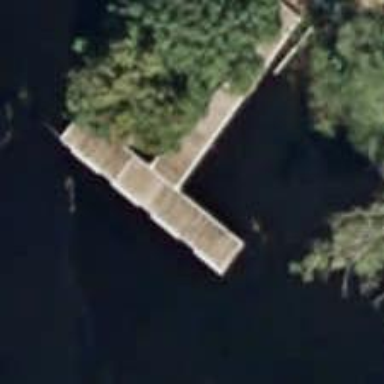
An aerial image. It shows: Man-made pier.